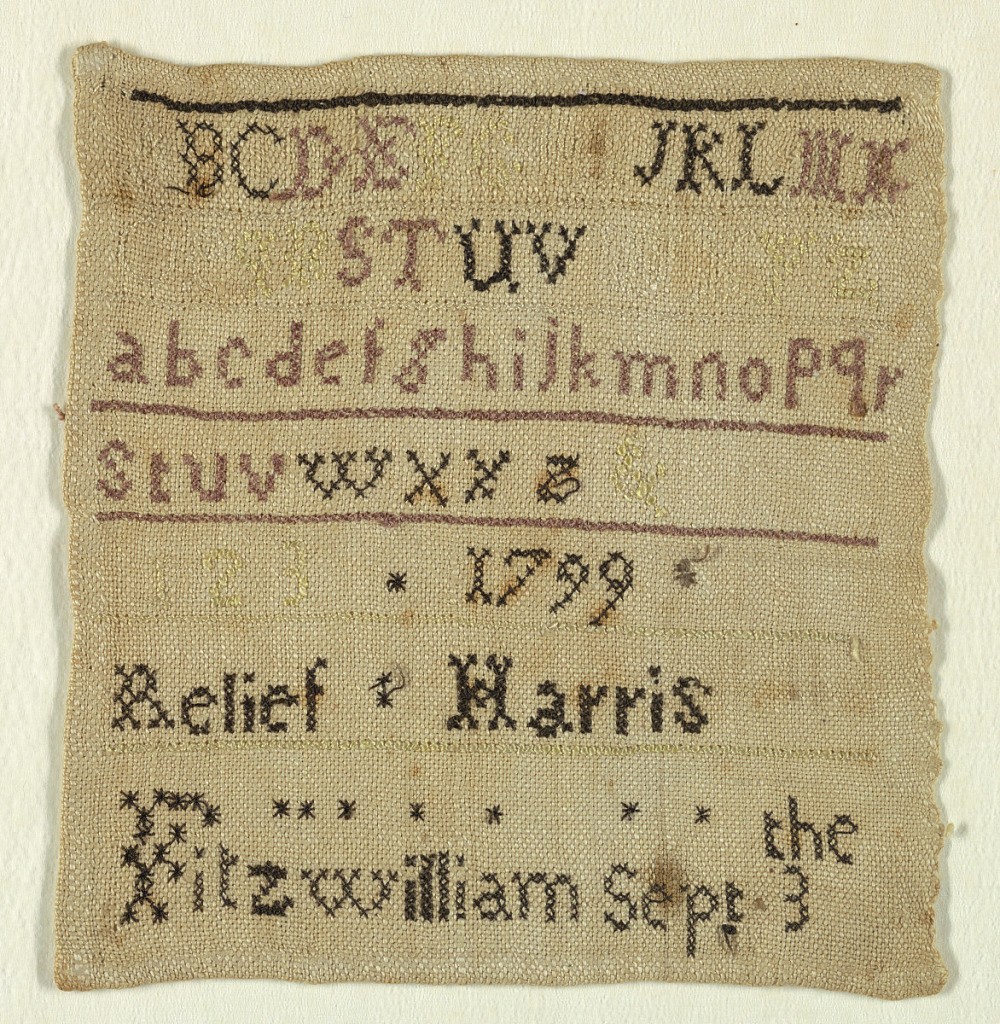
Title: Sampler
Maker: Relief (?) Harris Fitzwilliam
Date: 1799
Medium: silk embroidery on linen foundation Technique: embroidered in cross stitch on plain weave foundation
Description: Alphabets and numerals separated by narrow geometric cross borders, with an inscription:
1799
Rachel Harris
Fitzwilliam Sept the 3